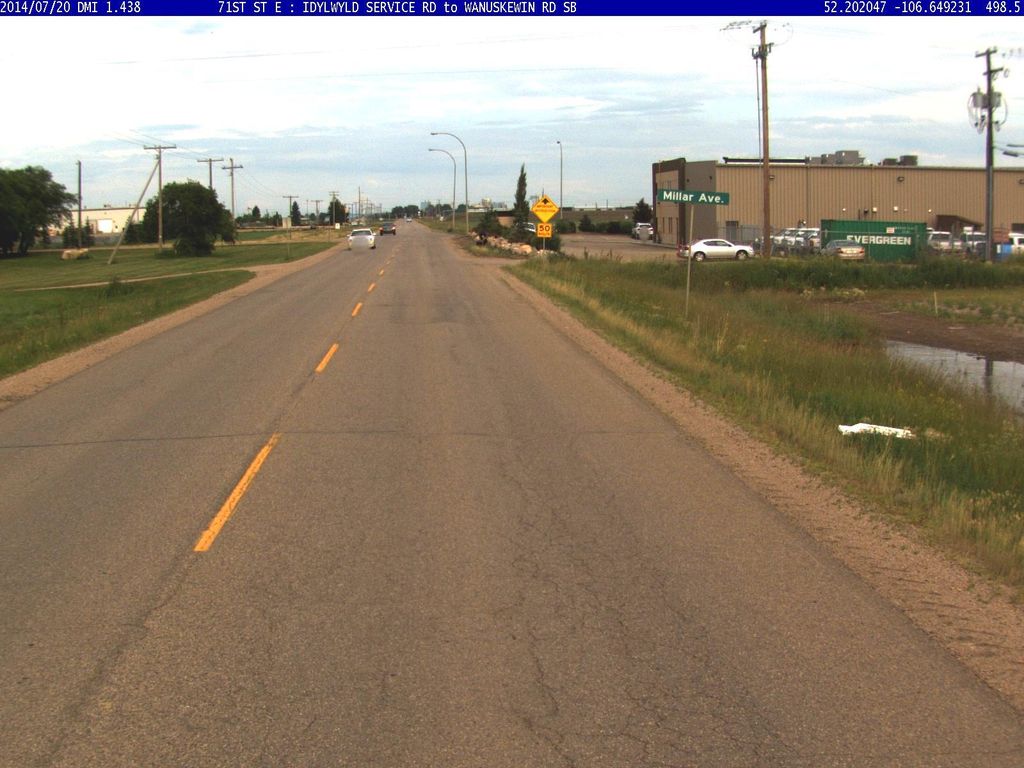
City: saskatoon